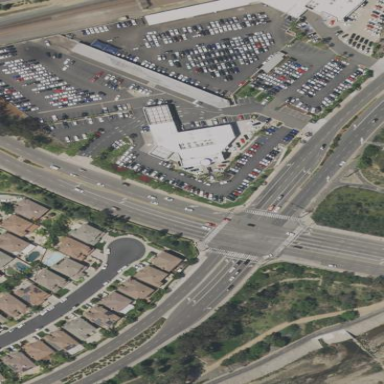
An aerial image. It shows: Car shop.